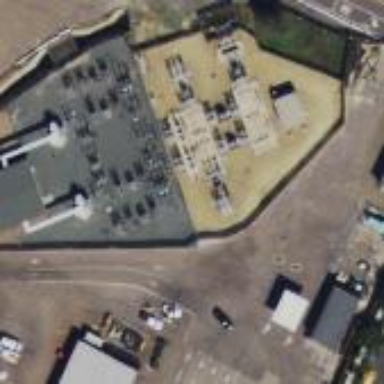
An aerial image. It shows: Power substation.